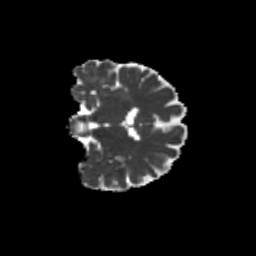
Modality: MD
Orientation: coronal
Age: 32
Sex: female
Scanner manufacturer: siemens
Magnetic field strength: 3 T
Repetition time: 8.6 s
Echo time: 0.095 s